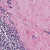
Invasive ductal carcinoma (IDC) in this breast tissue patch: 0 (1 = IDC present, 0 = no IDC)